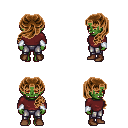
a pixel art fantasy rpg character, female body template, orc, green skin, maroon long-sleeve shirt, metal pants, brown princess hairstyle, white cloth bracers, brown shoes, four views (front, back, left, right), 2x2 character sprite sheet, small pixel art, hard edges, no anti-aliasing